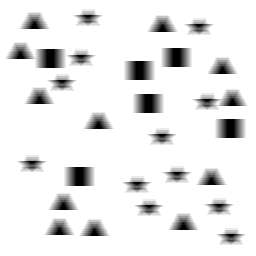
Squares: 6
Triangles: 12
Stars: 12
Total shapes: 30